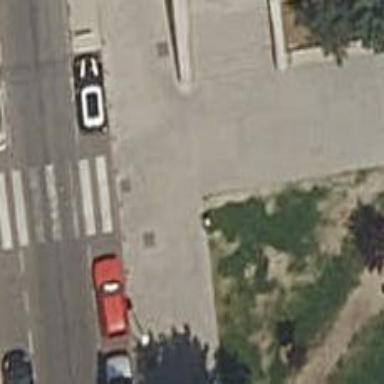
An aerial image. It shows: Sidewalk made of paving stones.